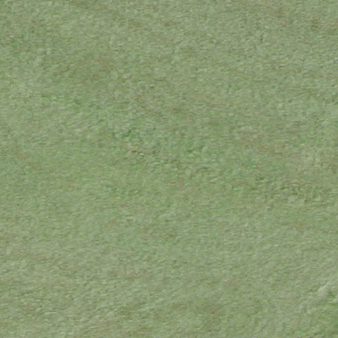
Label: other